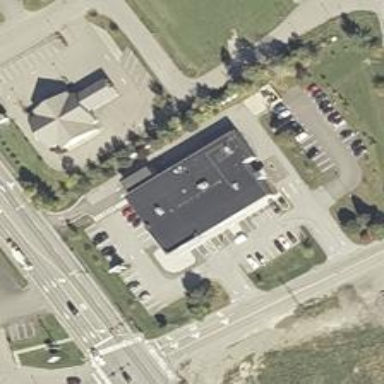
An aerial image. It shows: Pharmacy providing healthcare services.